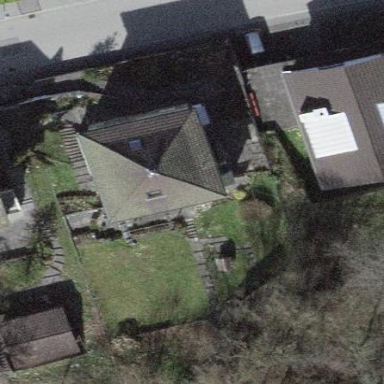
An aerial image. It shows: Detached residential building with pyramidal roof shape.